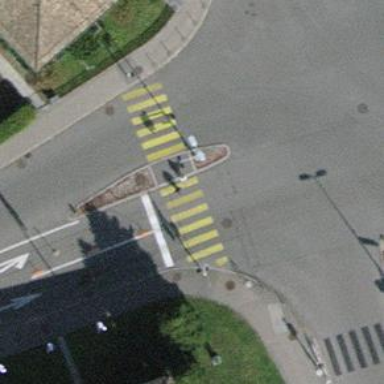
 identified as zebra crossing. It includes island."